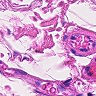
Metastatic tissue present: no